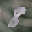
Label: 8